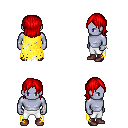
a pixel art fantasy rpg character, male body template, dark elf, purple skin, yellow tattered cape, white pants, red long bangs hairstyle, bracelets, maroon shoes, four views (front, back, left, right), 2x2 character sprite sheet, small pixel art, hard edges, no anti-aliasing